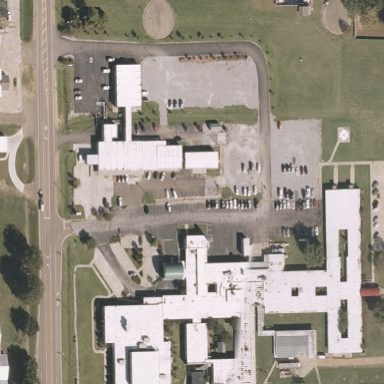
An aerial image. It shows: Hospital providing healthcare services.